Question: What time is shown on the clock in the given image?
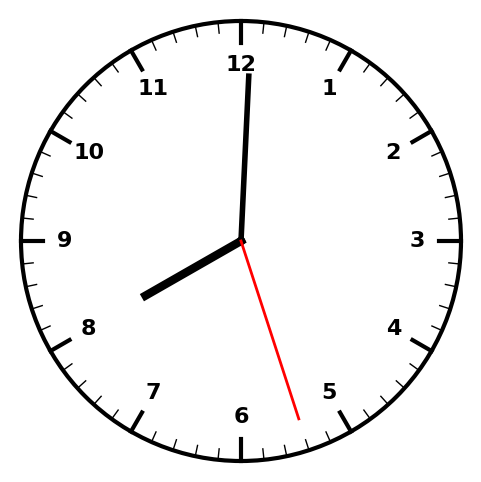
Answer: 08:00:27